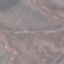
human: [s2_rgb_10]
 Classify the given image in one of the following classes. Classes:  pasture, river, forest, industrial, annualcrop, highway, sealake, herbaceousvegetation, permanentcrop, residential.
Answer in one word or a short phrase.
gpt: HerbaceousVegetation